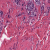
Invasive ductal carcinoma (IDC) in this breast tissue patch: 1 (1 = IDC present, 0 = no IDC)